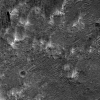
Atmospheric dust classification: not_dusty